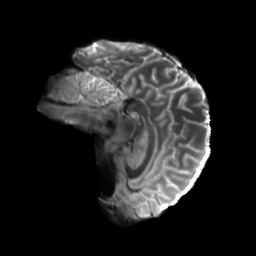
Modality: T2w
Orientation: sagittal
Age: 26
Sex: female
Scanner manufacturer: siemens
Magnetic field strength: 6.98 T
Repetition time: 7.776 s
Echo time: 0.076 s